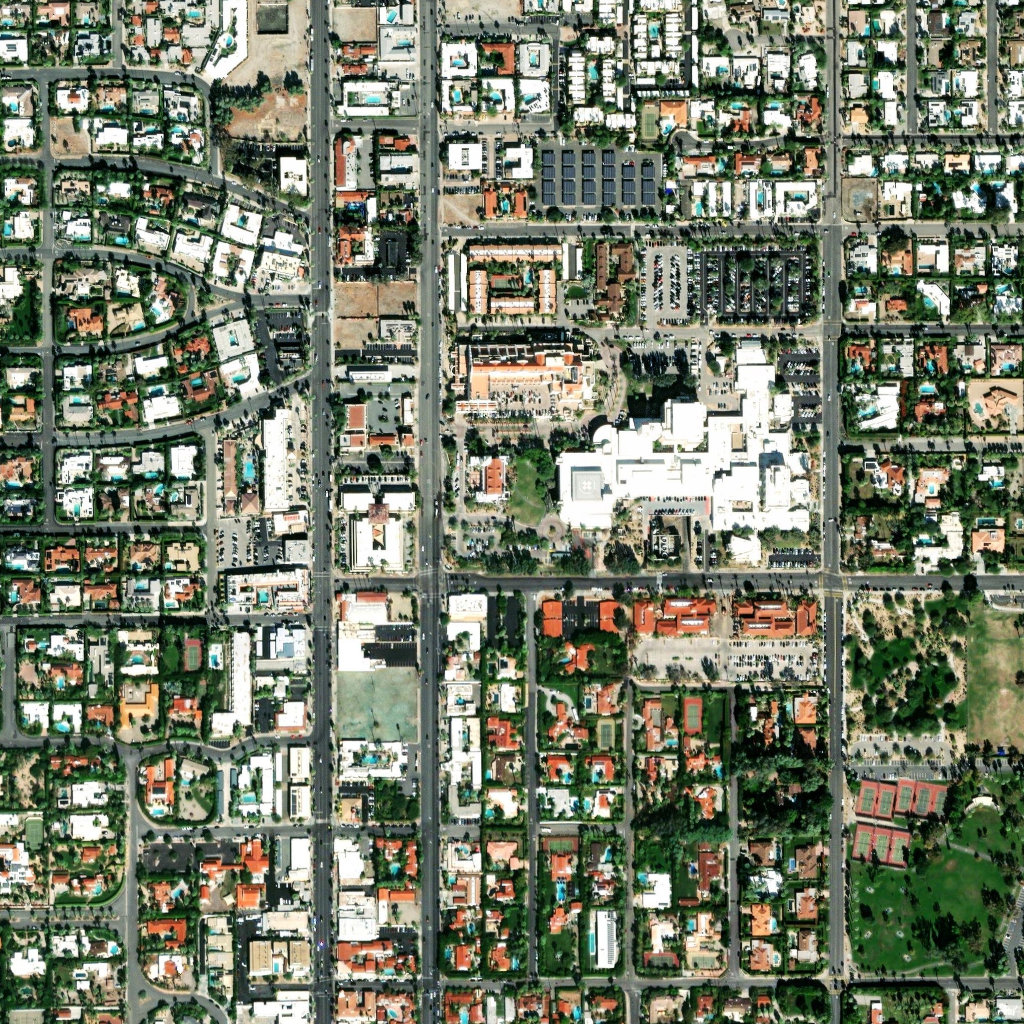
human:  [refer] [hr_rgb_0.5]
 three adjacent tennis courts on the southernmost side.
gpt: <box>[[83, 80, 88, 84, 0]]</box>